Question: I'm using <URL>
Basically I want to increase the middle 'li' width to look something like this:

I tried it like this:
'''
.list_carousel li {width: 960px !important;}
'''
But the animation is not going so smooth.
How can I fix this?
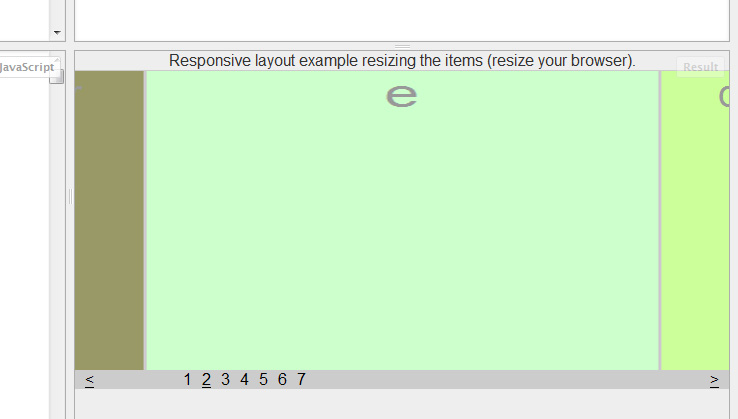
Answer: Set the item width in the CSS using '.list_carousel li'. Also, you need to set the items visible to 3 since you want 1 off to each side with 1 in the middle.
'''
items: {
visible: {
min: 3,
max: 3
}
}
'''
'''
.list_carousel li {
float: left;
width: 300px;
height: 60px;
}
'''
You can play with resizing the items, as well as resizing the container. You'll want the item width to be most of the overall container width the achieve the effect you are looking for.
I made a new <URL> and did some serious clean up. The markup and CSS you had was actually making it impossible to achieve what you were looking for.